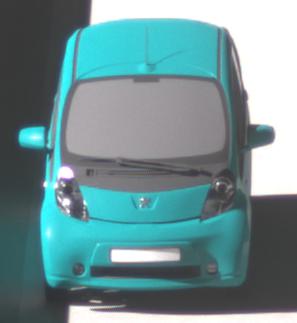
Make: Peugeot
Model: iOn
Detailed model: iOn
Model produced from: 2010/12
Model produced until: 2013/02
Doors: 5
Color: blue
Road condition: dry road
Daytime: morning or afternoon
Contrast: high contrast